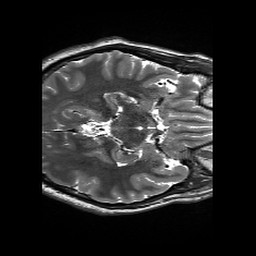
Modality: T2w
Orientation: axial
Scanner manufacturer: siemens
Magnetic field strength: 3 T
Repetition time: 13.52 s
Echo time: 0.088 s